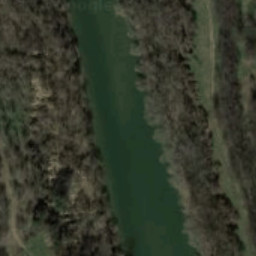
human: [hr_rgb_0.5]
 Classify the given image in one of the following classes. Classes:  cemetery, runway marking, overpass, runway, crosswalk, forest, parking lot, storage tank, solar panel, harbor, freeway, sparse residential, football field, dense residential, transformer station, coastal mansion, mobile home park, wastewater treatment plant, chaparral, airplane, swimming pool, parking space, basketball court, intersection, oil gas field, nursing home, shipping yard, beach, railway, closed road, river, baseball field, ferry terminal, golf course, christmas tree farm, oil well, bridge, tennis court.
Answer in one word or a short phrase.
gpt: river